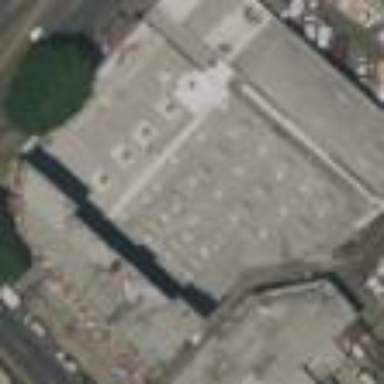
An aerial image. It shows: Warehouse building.